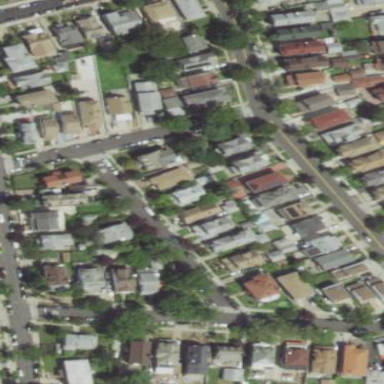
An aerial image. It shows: Sidewalk.